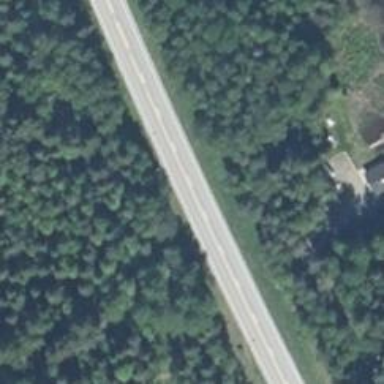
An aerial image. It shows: Asphalt road designated as trunk highway.